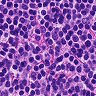
Metastatic tissue present: no